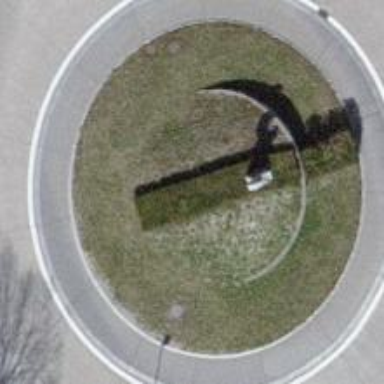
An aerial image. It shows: Roundabout on primary highway.